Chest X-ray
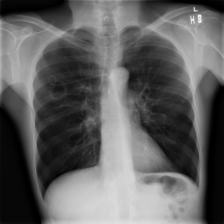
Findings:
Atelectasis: negative
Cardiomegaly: negative
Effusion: negative
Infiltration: negative
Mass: negative
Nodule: negative
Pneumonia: negative
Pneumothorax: negative
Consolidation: negative
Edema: negative
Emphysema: negative
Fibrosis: negative
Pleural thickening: negative
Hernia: negative